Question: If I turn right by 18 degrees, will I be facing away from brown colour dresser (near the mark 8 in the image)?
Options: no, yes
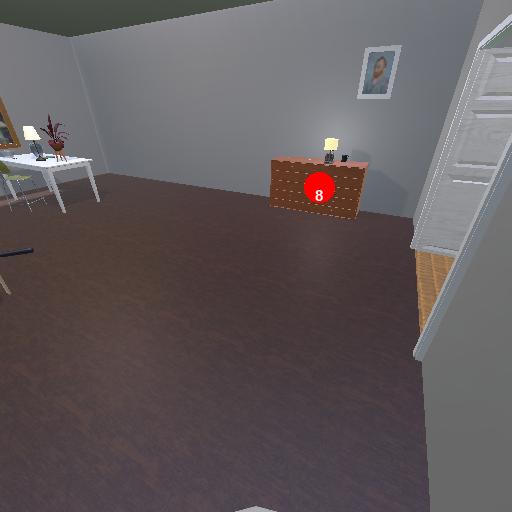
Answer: no